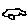
Label: car